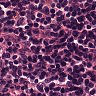
Metastatic tissue present: no